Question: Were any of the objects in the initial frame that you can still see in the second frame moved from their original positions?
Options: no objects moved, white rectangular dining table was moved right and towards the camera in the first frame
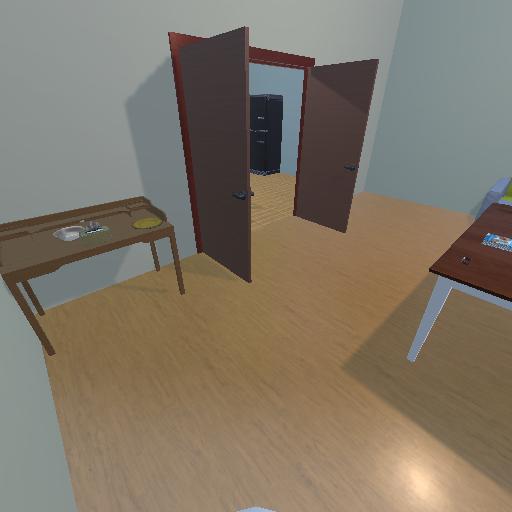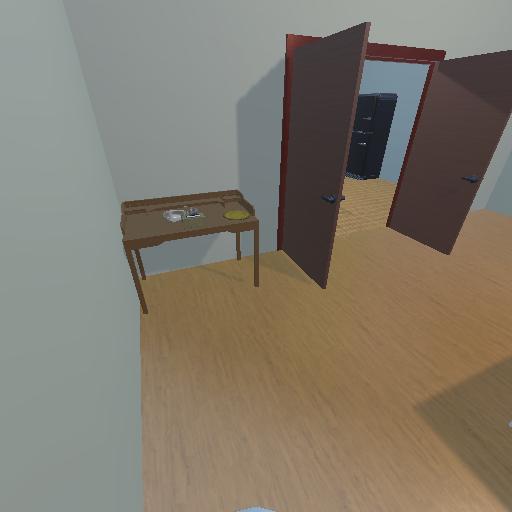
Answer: no objects moved